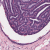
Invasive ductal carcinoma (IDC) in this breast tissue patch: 1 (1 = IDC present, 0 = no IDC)